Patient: sex M, age 71
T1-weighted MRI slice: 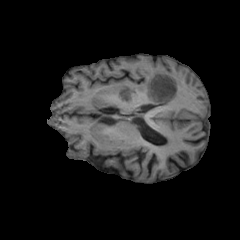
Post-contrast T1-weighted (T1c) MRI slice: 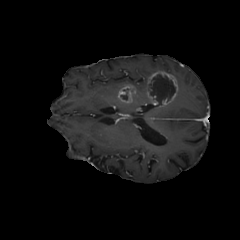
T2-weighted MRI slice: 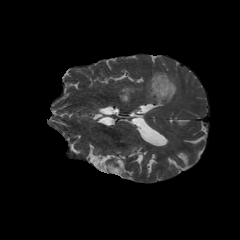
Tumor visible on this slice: yes
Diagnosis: Glioblastoma, IDH-wildtype
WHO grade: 4